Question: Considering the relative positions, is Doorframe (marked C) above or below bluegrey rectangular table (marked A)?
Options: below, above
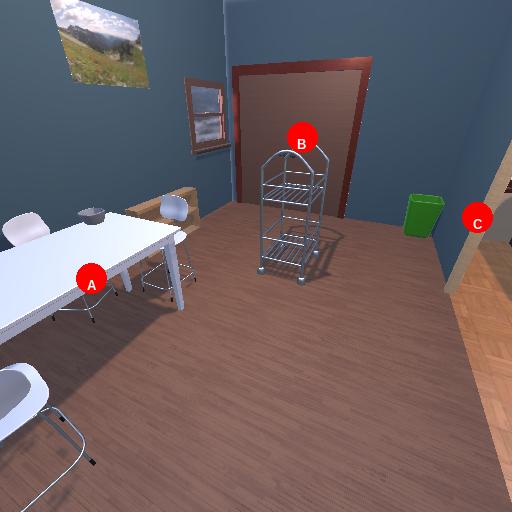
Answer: below